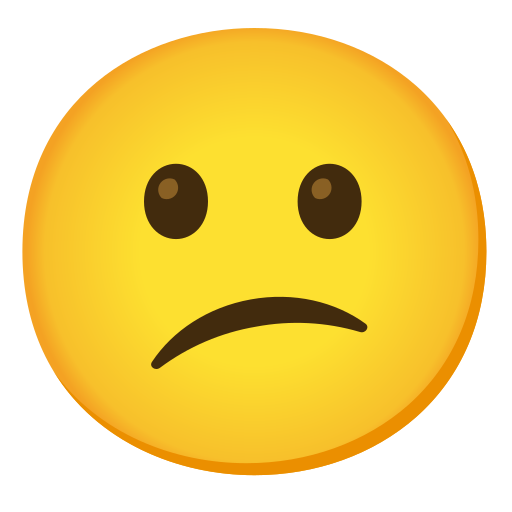
Emoji: 😕